Field crop: maize
Growth stage: 2
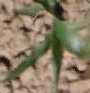
Species: maize